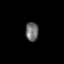
Tissue: skin
Cell type: Others
Senescence score: 0.6874
Nuclear area (px): 240
Mean DAPI intensity: 110.154